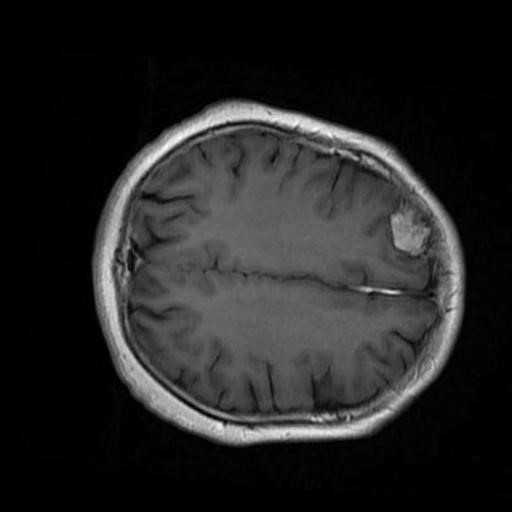
Label: brain_menin